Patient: sex M, age 36
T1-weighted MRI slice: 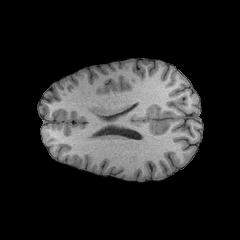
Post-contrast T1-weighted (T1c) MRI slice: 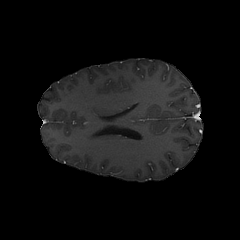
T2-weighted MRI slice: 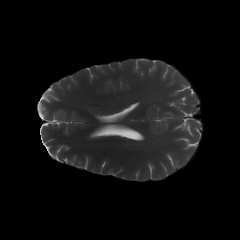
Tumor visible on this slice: no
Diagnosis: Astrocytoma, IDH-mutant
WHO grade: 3